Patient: sex M, age 52
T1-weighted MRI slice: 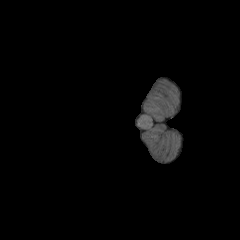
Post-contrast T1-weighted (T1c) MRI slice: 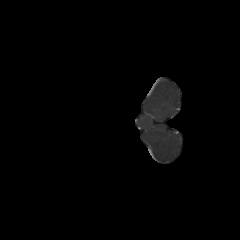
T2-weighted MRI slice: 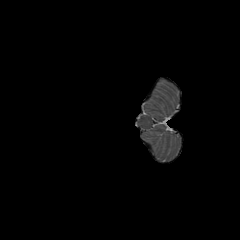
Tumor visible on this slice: no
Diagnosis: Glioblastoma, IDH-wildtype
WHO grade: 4